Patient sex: M
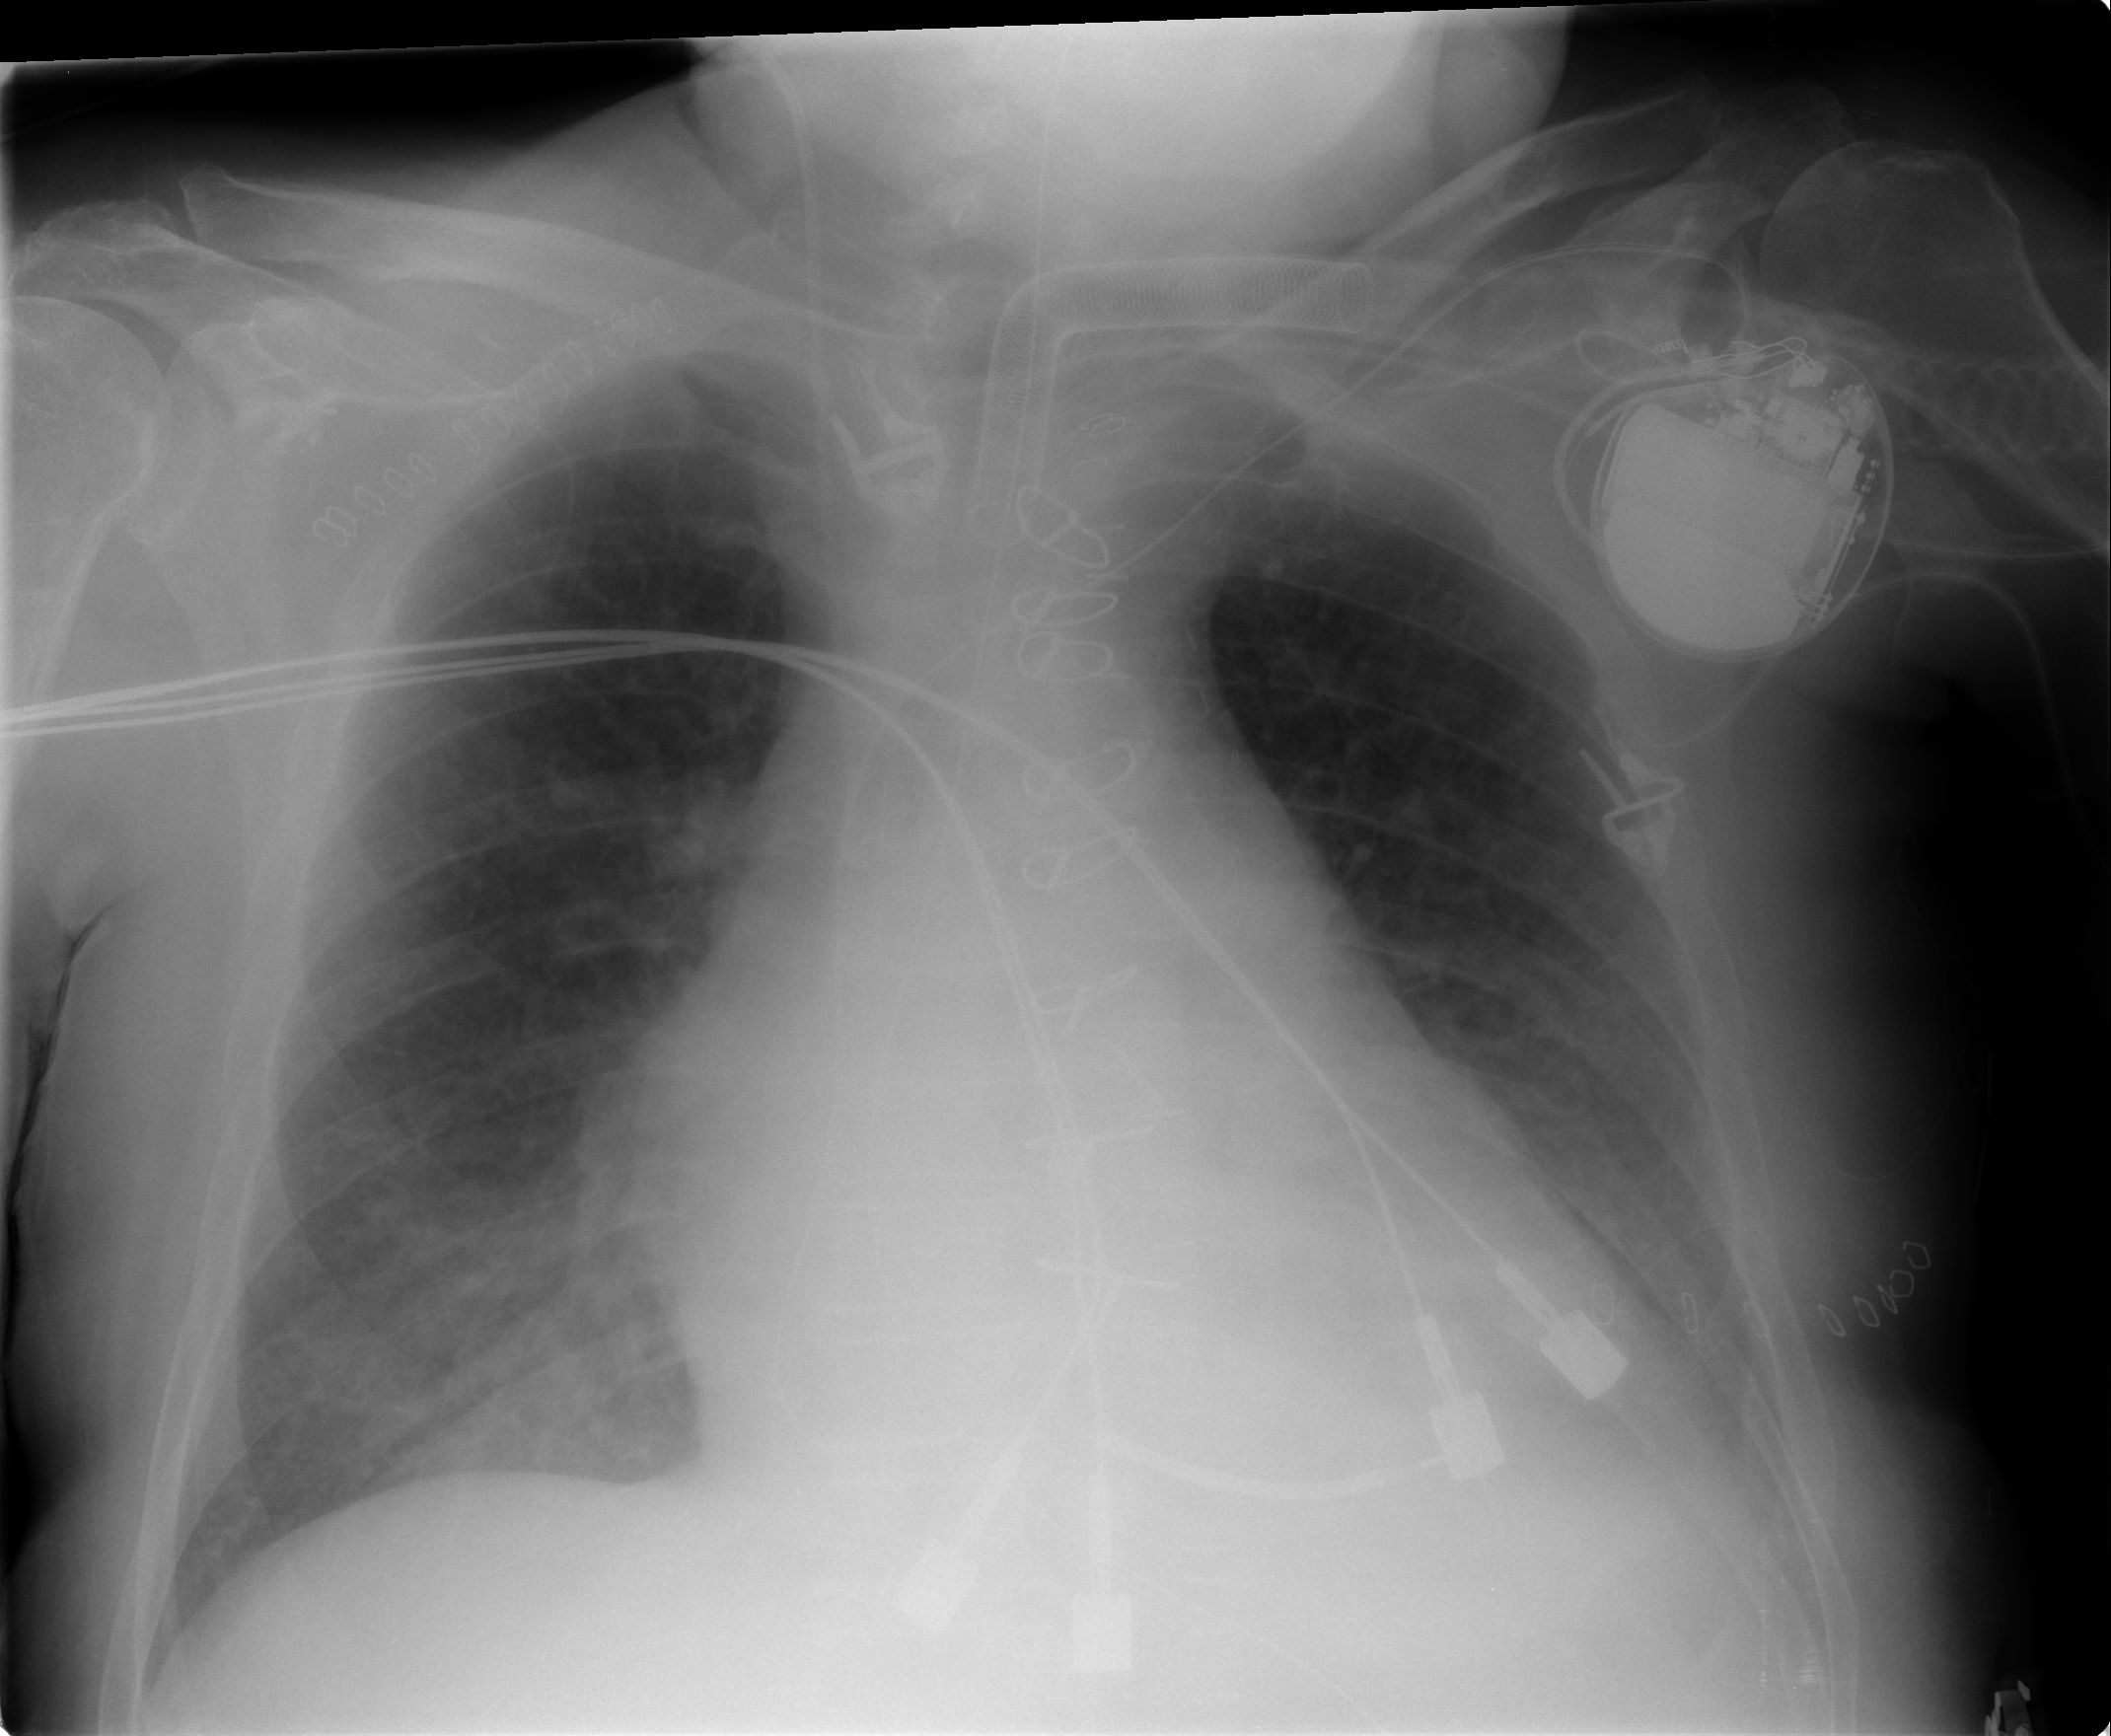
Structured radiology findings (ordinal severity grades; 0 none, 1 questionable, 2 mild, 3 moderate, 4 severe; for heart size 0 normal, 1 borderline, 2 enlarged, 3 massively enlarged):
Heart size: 2
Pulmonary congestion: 1
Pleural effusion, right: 0
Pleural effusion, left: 1
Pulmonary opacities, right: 1
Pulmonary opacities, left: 0
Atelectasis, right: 0
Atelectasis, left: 0